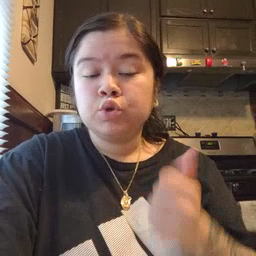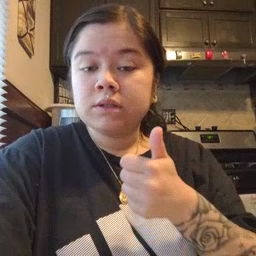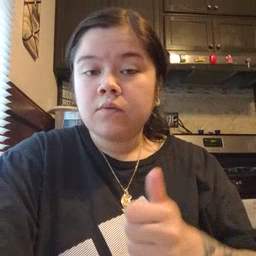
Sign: yourself